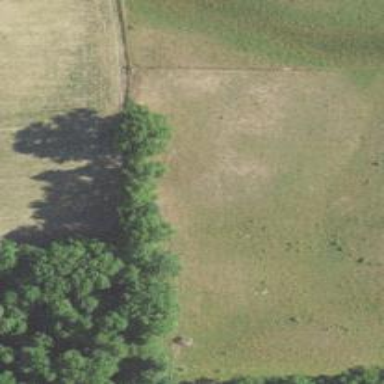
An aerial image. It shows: Row of trees in natural setting.